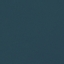
Land use / land cover class: SeaLake